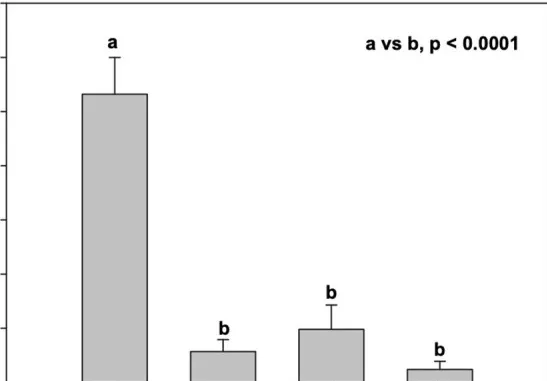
Serum estradiol response to stimulation with 300 IU FSH. (B) Change in serum estradiol levels at 24 h.
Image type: pathology (immunostaining)